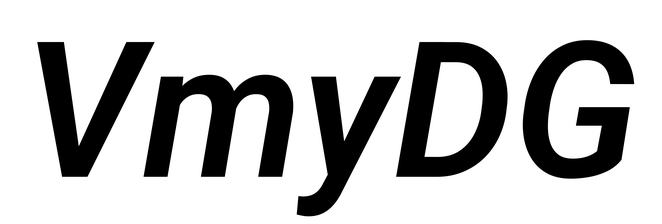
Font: Roboto-Italic_SemiBold_Italic